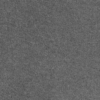
Label: dusty